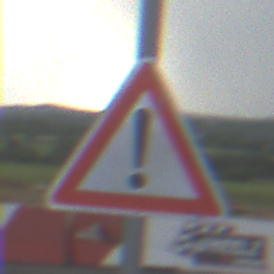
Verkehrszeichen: Gefahrenstelle
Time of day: MorningAfternoon
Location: Outdoor (RoadRail)
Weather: PartlyCloudy
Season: NotSpecified
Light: Natural